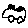
Label: car